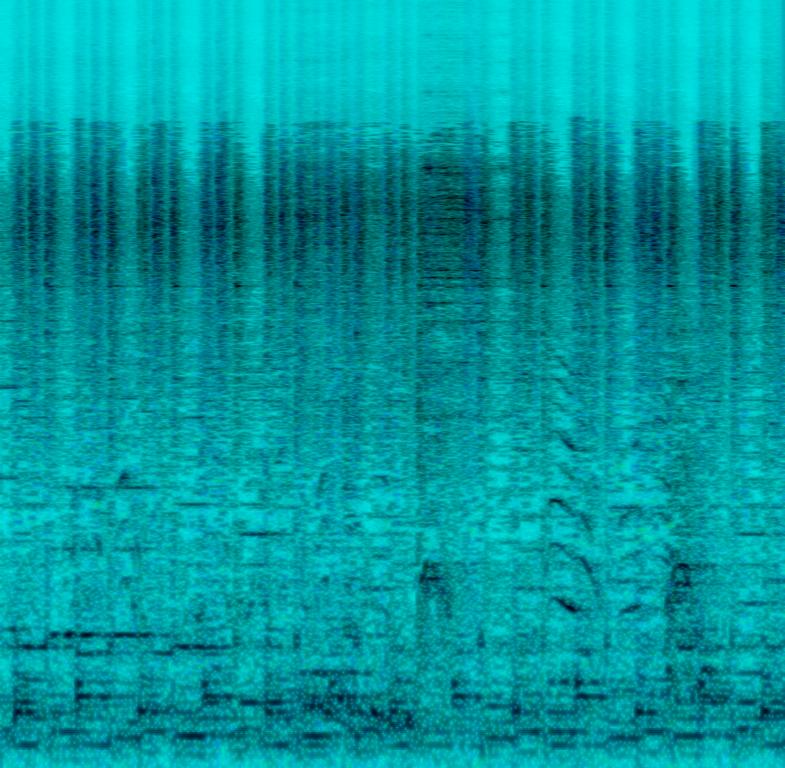
A female vocalist sings this Spanish melody. The tempo is medium with keyboard harmony, tambourine beats, rhythmic congas and acoustic guitar. The song is upbeat, buoyant, groovy, lively, spirited,youthful and engaging. This is an outdoor live performance as there are ambient sounds like gentle wind, people talking, clapping and cheering. This song is a lively Spanish Pop song.